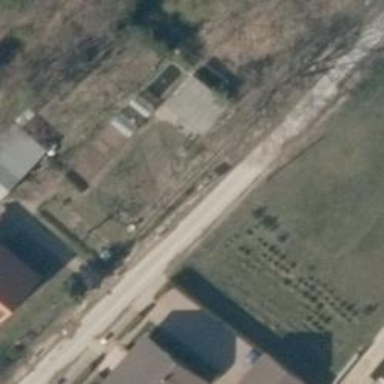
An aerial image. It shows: Smoothly paved residential road.